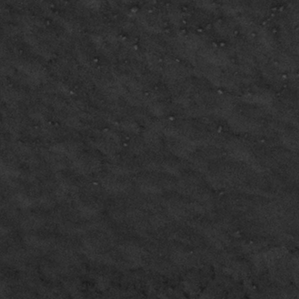
Label: frost